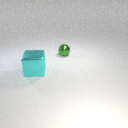
small green metal sphere to the right of large cyan metal cube